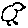
Label: bird